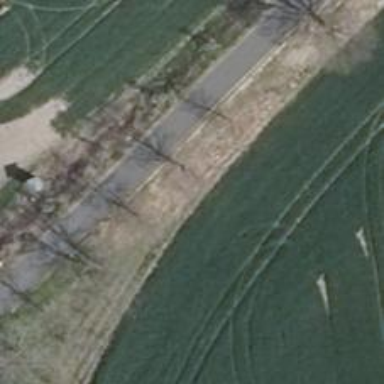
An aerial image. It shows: Row of deciduous broadleaved trees.